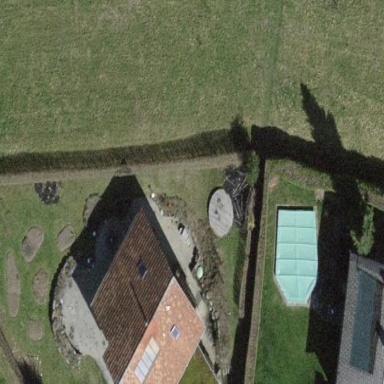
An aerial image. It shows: Simple house.